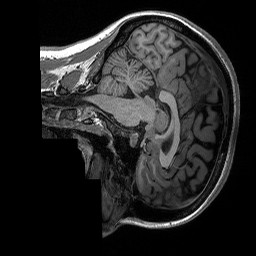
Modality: T1w
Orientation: sagittal
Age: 33
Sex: female
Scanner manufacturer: siemens
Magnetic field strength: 3 T
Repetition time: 2.3 s
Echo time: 0.00298 s